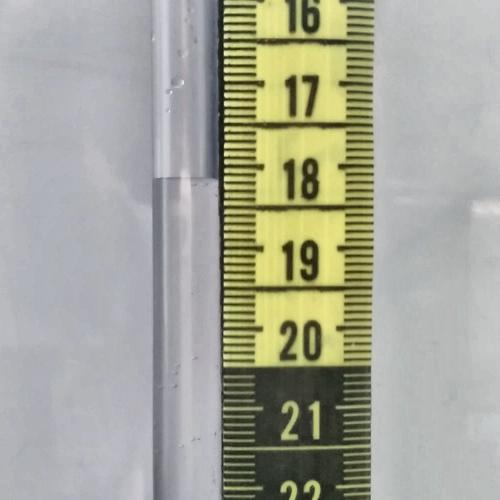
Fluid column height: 18.2 cm